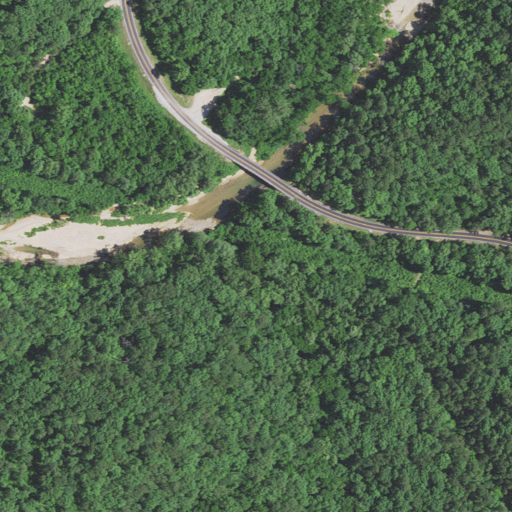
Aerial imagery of valley in Missouri named Dimcher Hollow containing deciduous forest, open development, low intensity development, and mixed forest